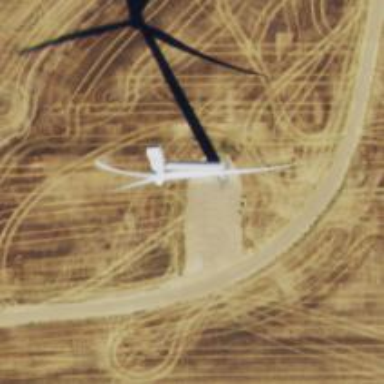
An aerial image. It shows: Wind generator with horizontal axis. The generator is wind turbine.